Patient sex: M
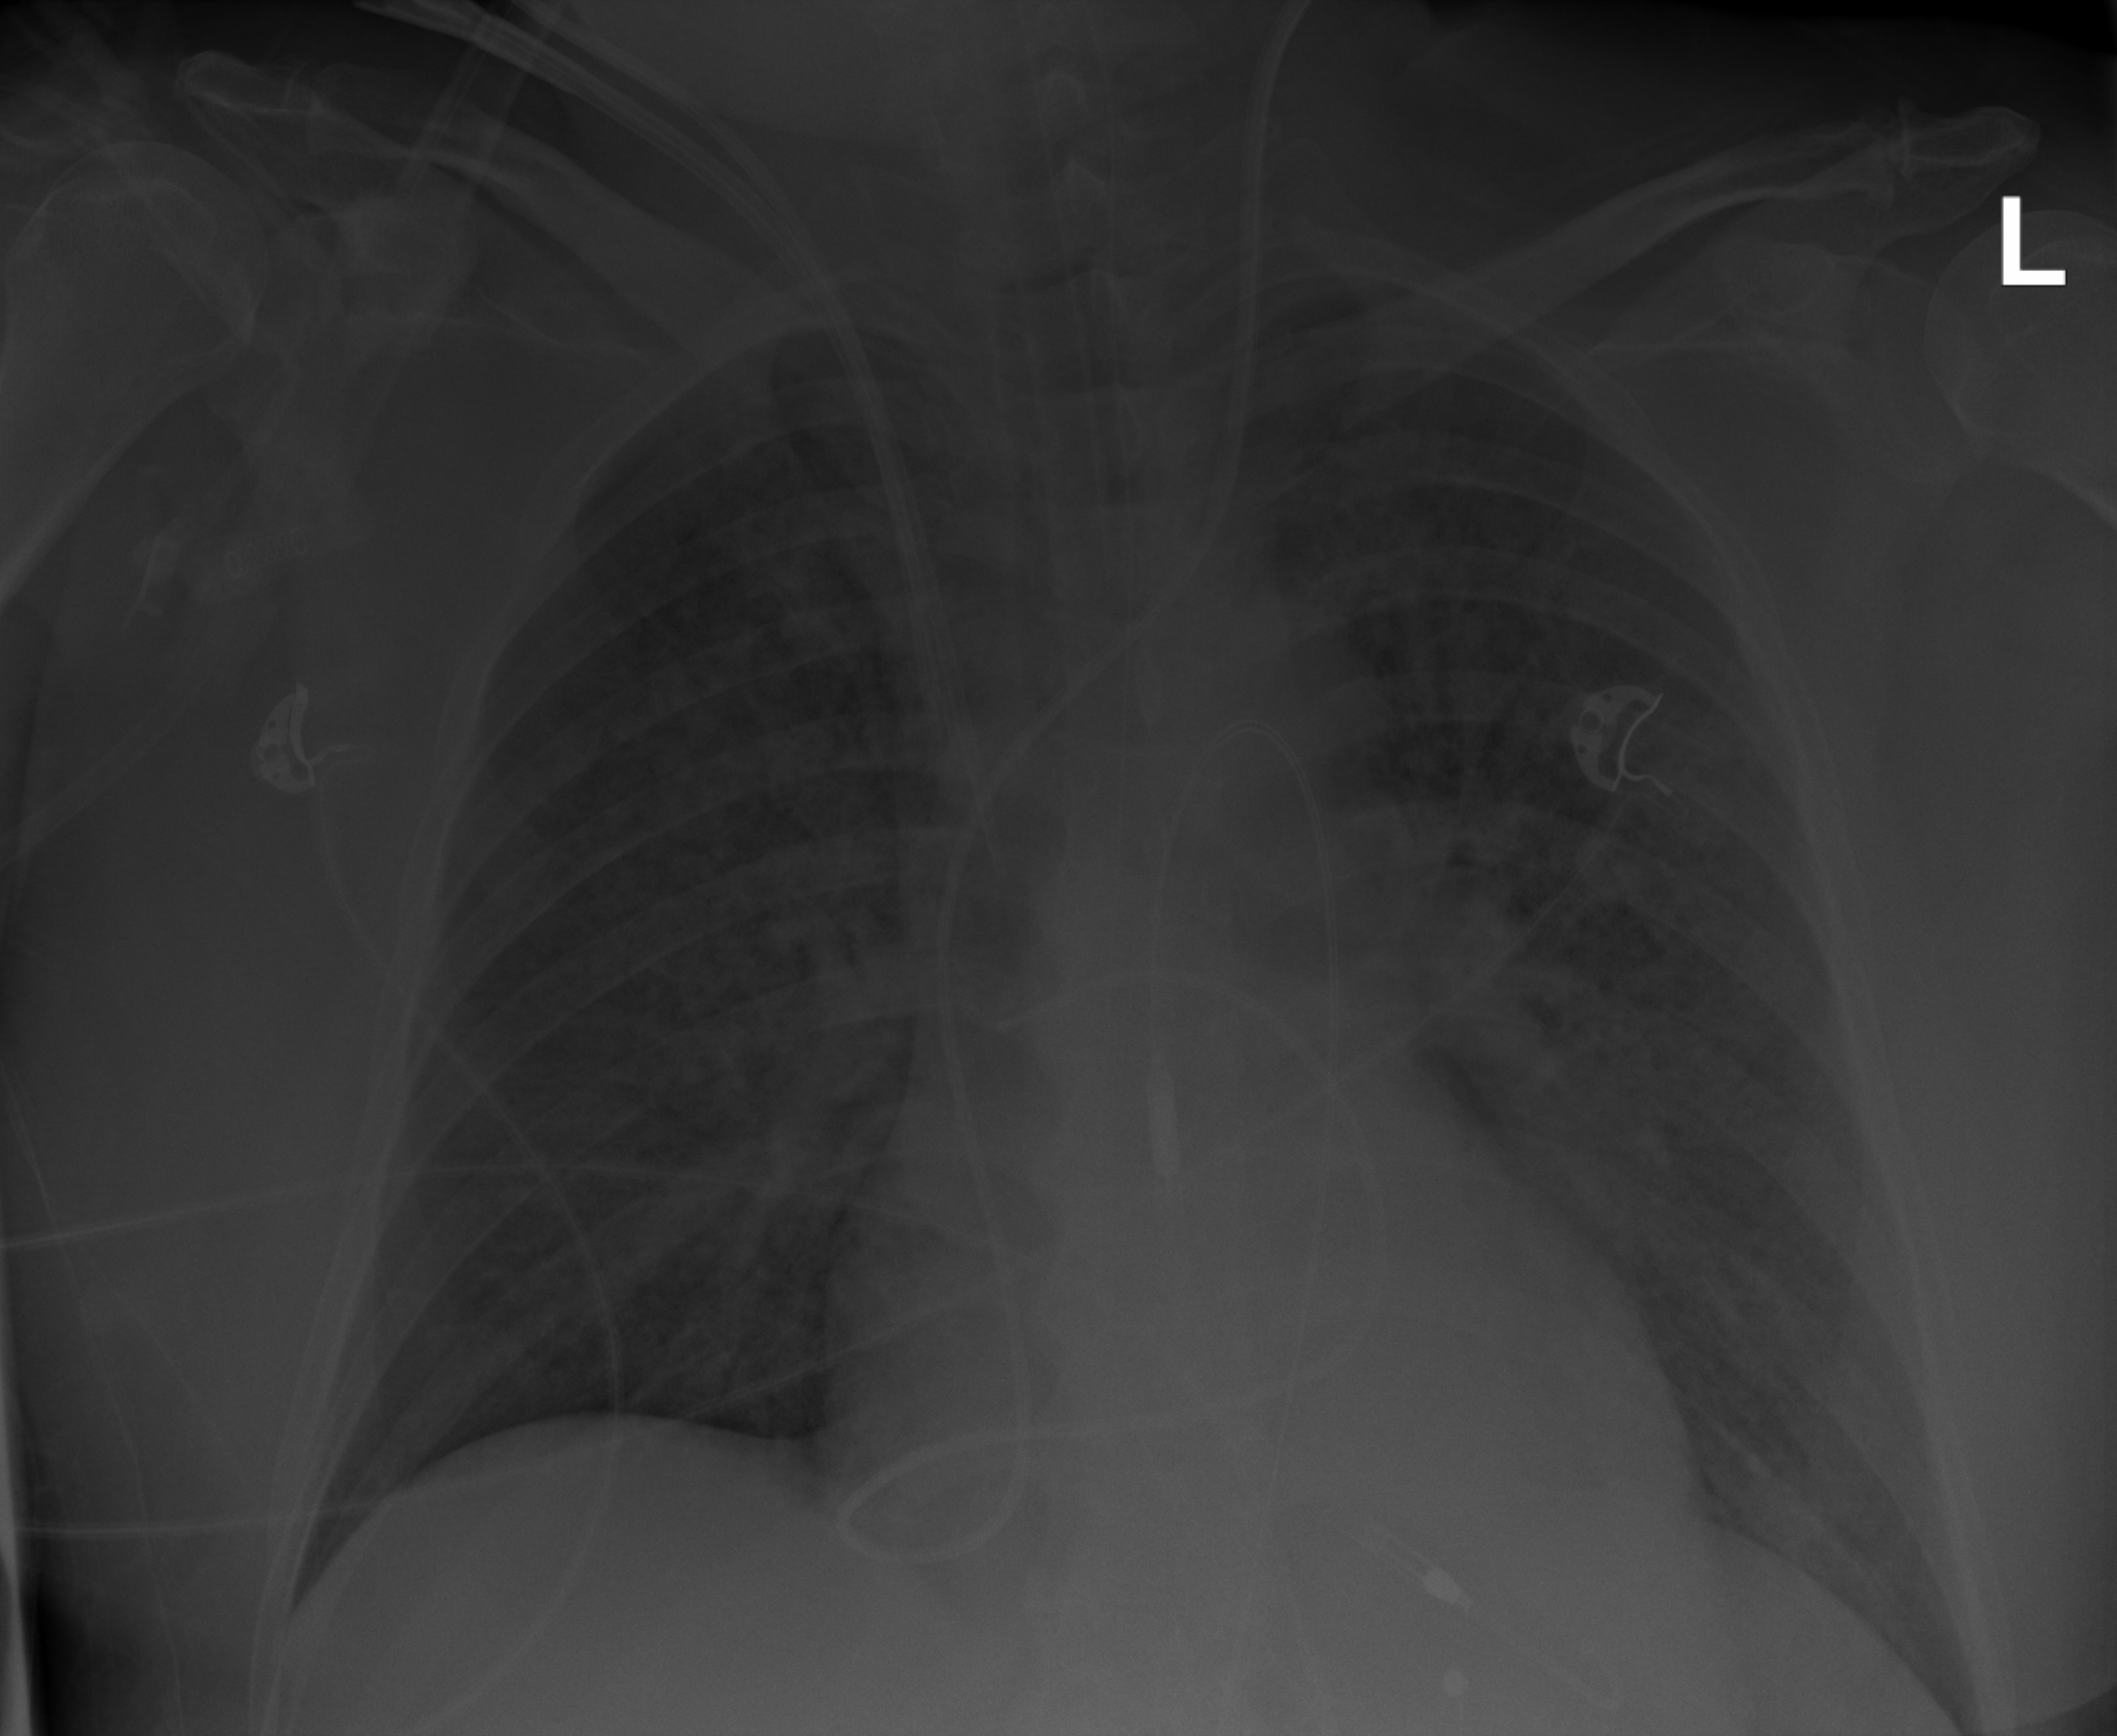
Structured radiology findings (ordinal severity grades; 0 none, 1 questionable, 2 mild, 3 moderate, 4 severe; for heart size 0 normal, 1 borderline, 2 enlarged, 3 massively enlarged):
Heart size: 2
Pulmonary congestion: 3
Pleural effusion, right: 0
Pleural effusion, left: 0
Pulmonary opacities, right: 3
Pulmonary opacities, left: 3
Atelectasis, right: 2
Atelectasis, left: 2